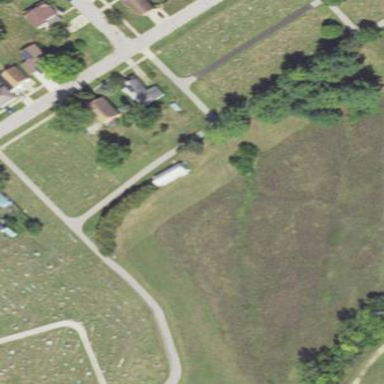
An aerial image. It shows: Cemetery.